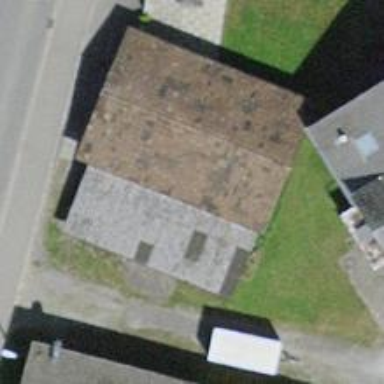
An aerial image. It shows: View of roof of building.